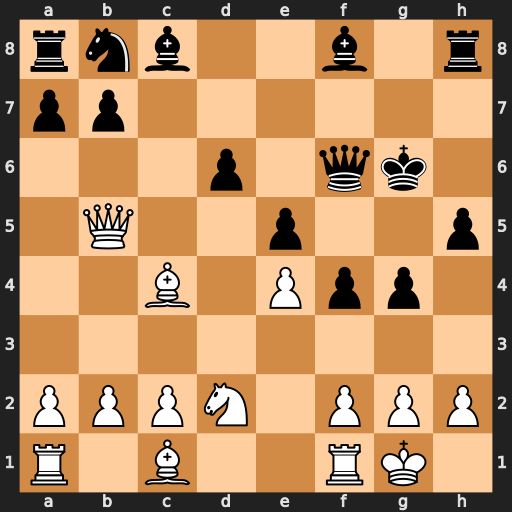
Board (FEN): rnb2b1r/pp6/3p1qk1/1Q2p2p/2B1Ppp1/8/PPPN1PPP/R1B2RK1
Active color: w
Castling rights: -
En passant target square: -
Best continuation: Qe8+ Kh7 Qxc8